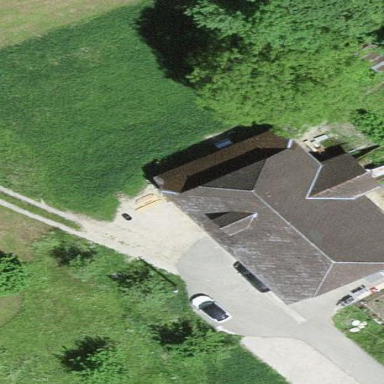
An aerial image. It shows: Farm building.